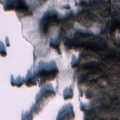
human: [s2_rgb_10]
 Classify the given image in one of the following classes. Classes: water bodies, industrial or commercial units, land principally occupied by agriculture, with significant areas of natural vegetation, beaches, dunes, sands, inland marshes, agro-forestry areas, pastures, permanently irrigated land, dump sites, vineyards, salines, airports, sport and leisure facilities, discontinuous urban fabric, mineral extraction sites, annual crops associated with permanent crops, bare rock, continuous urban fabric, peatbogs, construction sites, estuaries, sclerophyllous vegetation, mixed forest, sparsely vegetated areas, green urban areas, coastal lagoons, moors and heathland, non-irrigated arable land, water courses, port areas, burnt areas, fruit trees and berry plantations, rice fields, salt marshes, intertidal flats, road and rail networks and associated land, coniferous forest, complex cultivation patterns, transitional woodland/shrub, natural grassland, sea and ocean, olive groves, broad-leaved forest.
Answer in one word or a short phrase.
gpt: coniferous forest, mixed forest, transitional woodland/shrub, water bodies